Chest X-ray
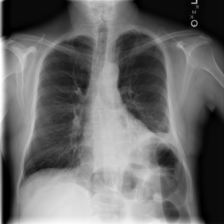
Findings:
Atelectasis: negative
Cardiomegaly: negative
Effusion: negative
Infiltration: positive
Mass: negative
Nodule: negative
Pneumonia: negative
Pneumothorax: negative
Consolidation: negative
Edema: negative
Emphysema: negative
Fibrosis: negative
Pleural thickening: negative
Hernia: negative